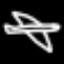
Label: airplane